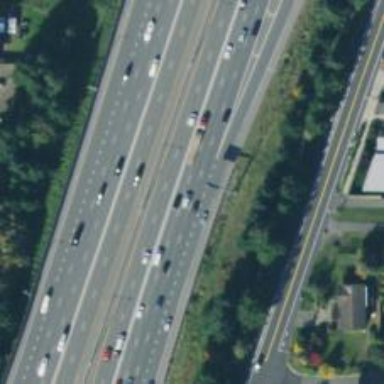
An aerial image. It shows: Motorway junction.